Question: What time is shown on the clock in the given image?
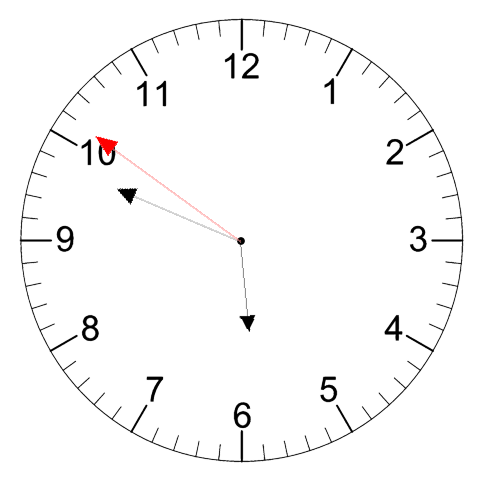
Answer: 05:48:51